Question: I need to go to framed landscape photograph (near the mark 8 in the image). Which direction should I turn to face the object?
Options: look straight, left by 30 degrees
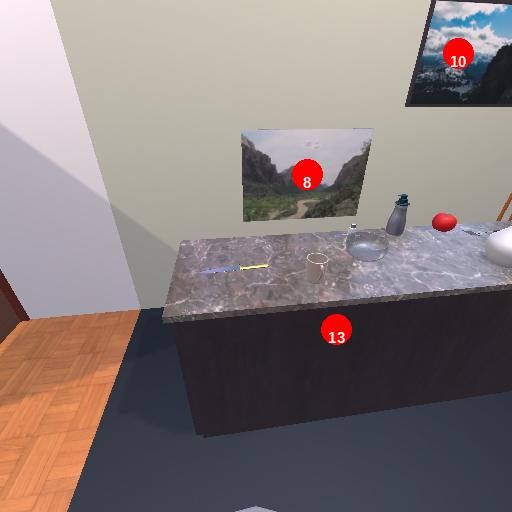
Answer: look straight